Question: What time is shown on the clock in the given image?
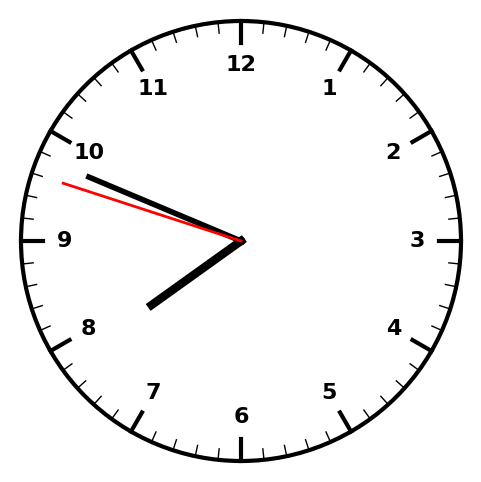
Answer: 07:48:48